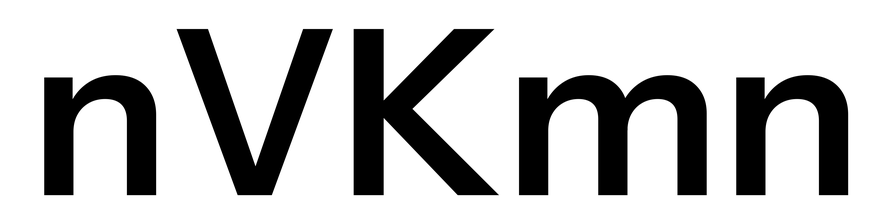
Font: InstrumentSans_SemiBold